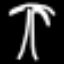
Label: palm tree